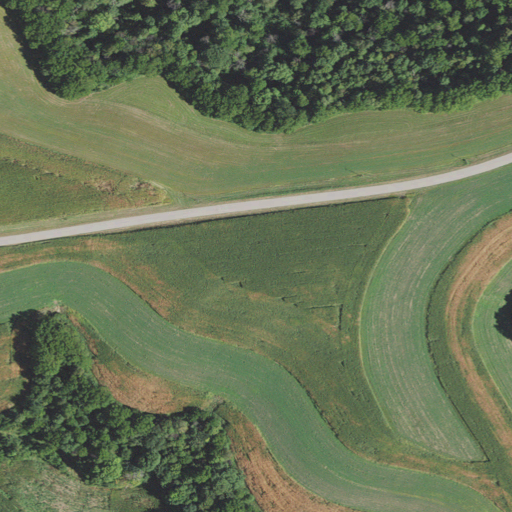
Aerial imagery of ridge(s) in Wisconsin named Harris Ridge containing deciduous forest, cultivated crops, pasture, low intensity development, mixed forest, shrub, open development, and medium intensity development